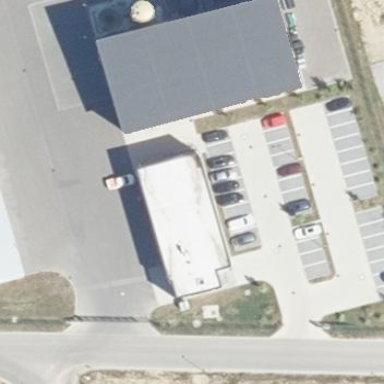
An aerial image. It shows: Commercial building.